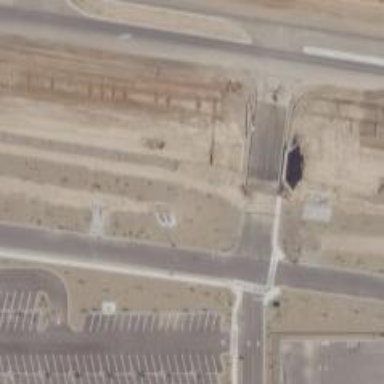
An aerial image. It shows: Culvert tunnel.